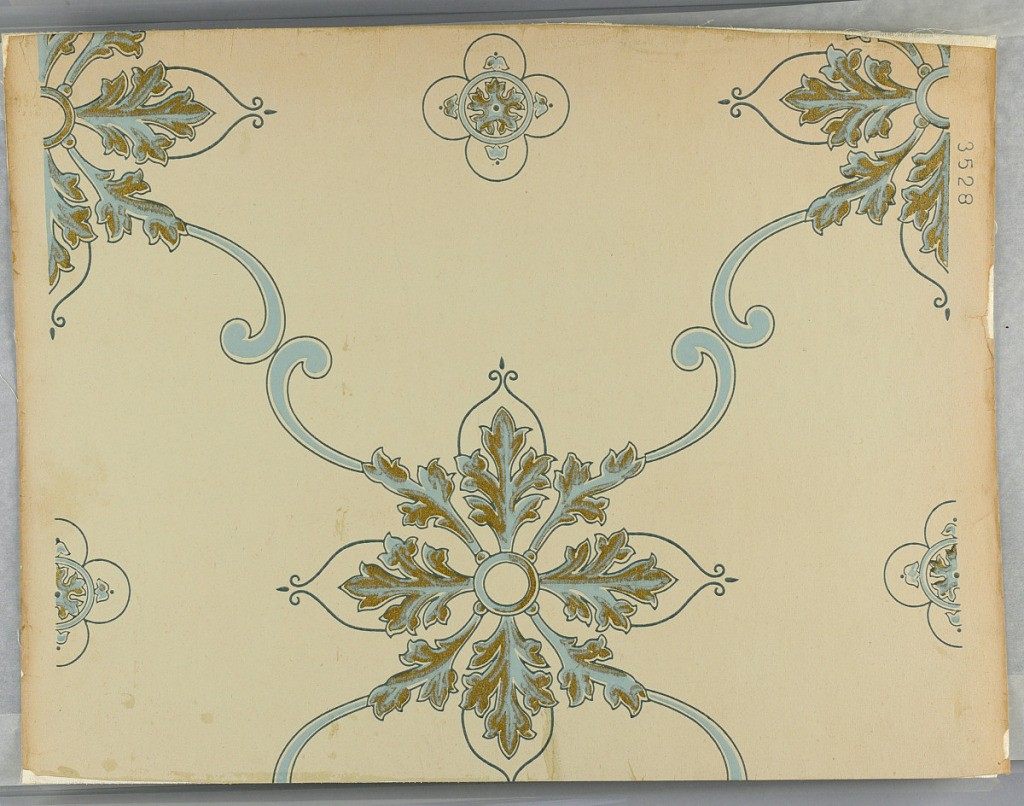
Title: Ceiling paper
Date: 1890–1900
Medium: Machine-printed
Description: Medallions formed of acanthus-like leafs, printed in gold and blue, with medallions joined by blue C-scrolls, printed on cream ground. Pattern number "3528" printed in selvedge.